Question: I place a single table view cell on my view using interface builder and add an accessory type, a selection color and enable user interaction.

However when I click on the cell nothing happens.
Why isn't the whole cell highlighted, how to achieve this?
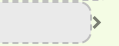
Answer: 1. In Interface Builder: select custom cell, set option Selection to Gray or Blue.
2. Programmatically : set property of cell selectionStyle to UITableViewCellSelectionStyleBlue or UITableViewCellSelectionStyleGray.
3. Also you can set custom selection color: cell.selectedBackgroundView = [[[UIView alloc] init] autorelease]; cell.selectedBackgroundView.backgroundColor = [UIColor colorWithRed:CC(213) green:CC(221) blue:CC(232) alpha:1.0];